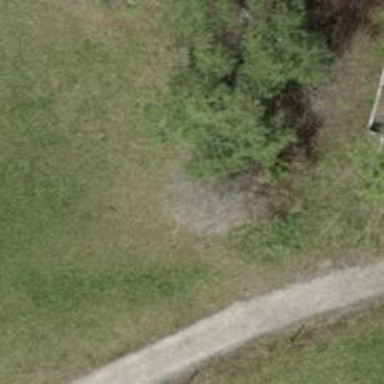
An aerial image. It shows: Bench.